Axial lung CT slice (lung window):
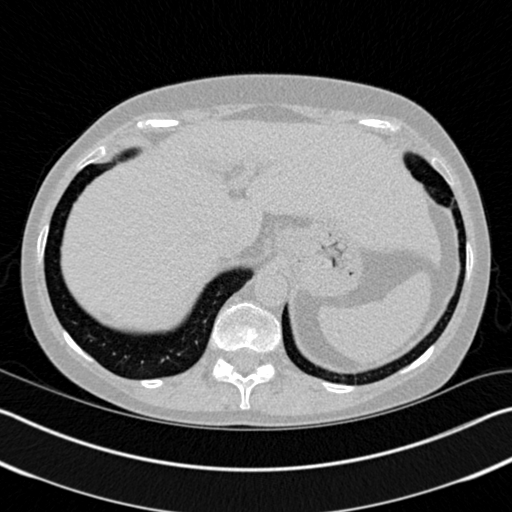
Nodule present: no